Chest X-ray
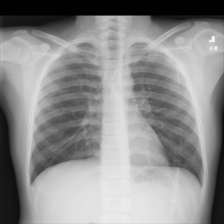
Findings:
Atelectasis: negative
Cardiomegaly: negative
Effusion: negative
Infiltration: negative
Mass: negative
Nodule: negative
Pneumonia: negative
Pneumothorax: negative
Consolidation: negative
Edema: negative
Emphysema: negative
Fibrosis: negative
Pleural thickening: negative
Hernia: negative